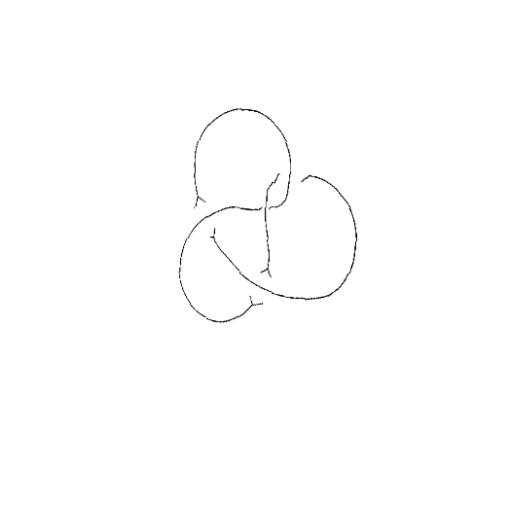
Crossing number: 4